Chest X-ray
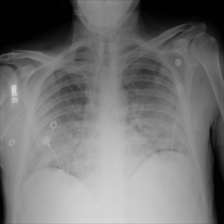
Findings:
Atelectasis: negative
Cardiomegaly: negative
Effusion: negative
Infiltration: negative
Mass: negative
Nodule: negative
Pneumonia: negative
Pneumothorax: negative
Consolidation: negative
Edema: negative
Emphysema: negative
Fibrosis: negative
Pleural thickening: negative
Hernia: negative